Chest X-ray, PA view. Patient: 73 years old, sex M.
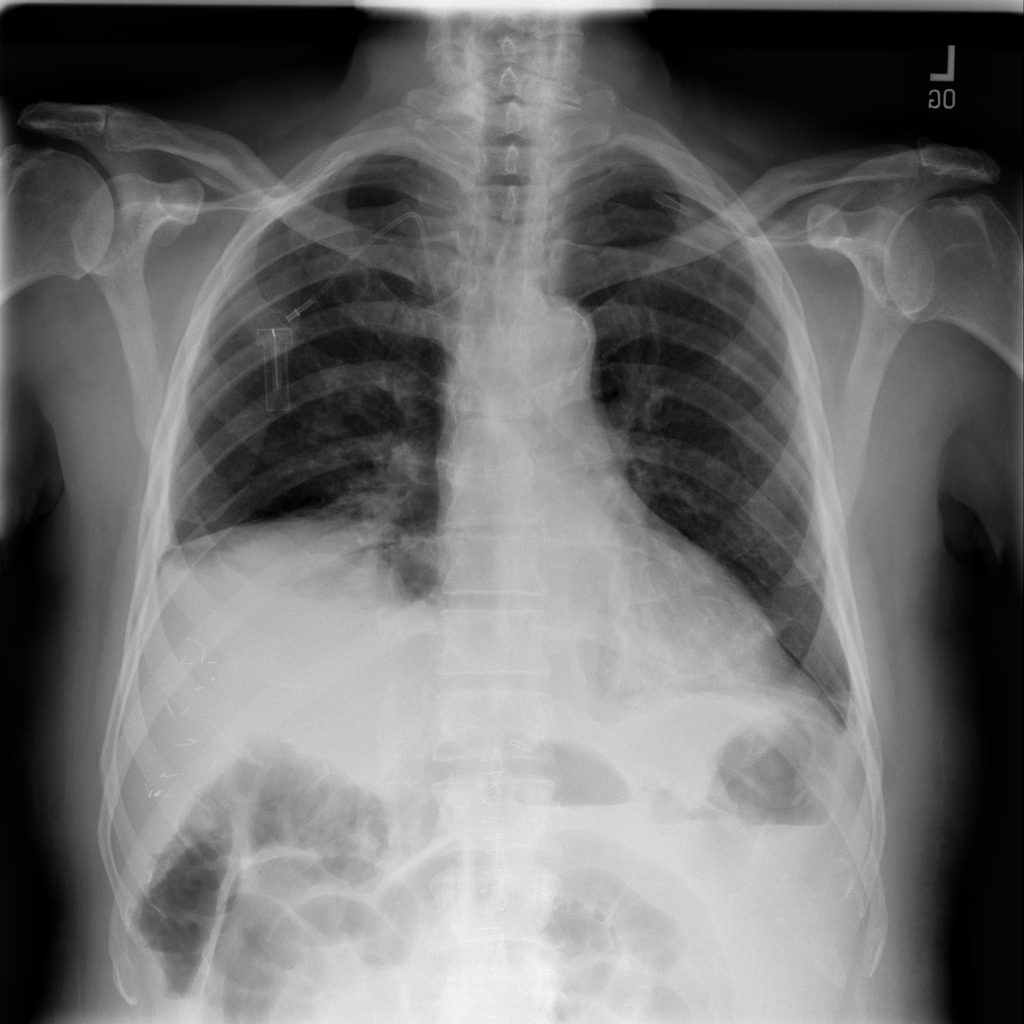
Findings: Atelectasis, Effusion, Infiltration